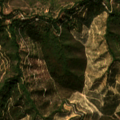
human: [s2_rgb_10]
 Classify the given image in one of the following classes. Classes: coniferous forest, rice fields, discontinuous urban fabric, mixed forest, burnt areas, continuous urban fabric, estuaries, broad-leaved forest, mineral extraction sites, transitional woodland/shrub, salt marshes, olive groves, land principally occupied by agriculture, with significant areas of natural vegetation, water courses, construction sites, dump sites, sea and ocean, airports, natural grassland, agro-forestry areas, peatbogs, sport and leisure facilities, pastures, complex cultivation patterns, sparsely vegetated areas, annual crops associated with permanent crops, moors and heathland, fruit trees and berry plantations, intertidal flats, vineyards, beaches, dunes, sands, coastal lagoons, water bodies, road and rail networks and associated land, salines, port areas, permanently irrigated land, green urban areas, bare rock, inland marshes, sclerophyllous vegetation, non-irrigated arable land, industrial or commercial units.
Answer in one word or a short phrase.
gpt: broad-leaved forest, sclerophyllous vegetation, transitional woodland/shrub